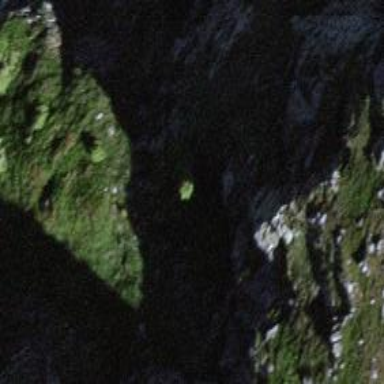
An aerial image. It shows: Cliff in nature.